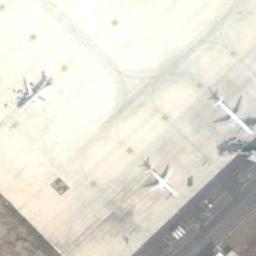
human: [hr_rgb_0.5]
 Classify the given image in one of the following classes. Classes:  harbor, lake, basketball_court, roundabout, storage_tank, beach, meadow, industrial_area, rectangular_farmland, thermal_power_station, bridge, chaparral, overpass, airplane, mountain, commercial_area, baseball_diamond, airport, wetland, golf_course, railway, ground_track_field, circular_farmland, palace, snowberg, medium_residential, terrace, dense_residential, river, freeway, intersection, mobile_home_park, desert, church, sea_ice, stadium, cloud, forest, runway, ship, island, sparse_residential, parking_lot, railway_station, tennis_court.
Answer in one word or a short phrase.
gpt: airplane